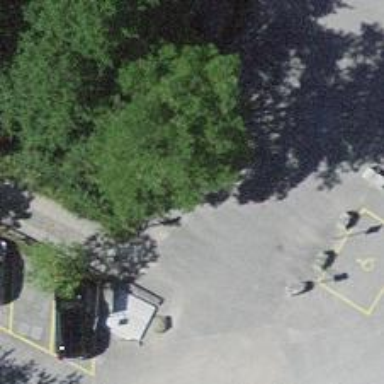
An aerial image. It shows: Bicycle rental service.